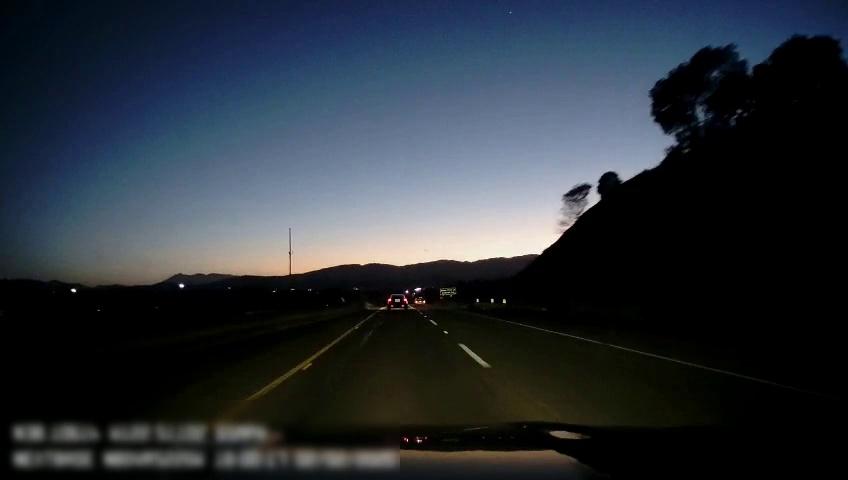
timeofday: Dusk/Dawn/Twilight
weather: Sunny
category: Drivable Space
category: Vehicles | Car
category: Vehicles | Car
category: Lanes | Current Lane
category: Lanes | Current Lane
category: Lanes | Alternate Lane
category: Traffic | Signs